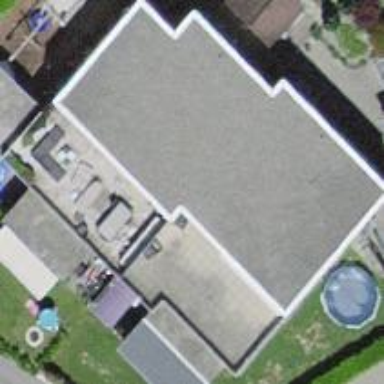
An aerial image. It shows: Flat roof terrace building.